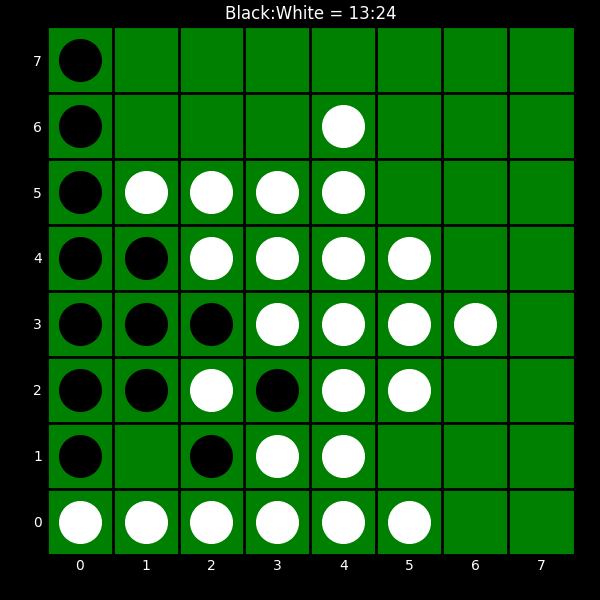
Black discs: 13
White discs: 24